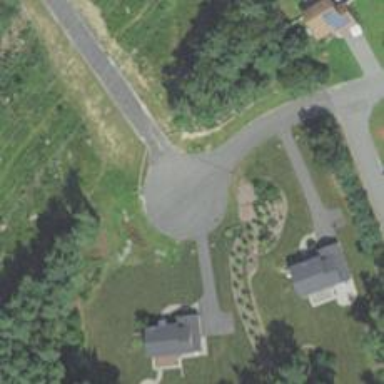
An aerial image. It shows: Turning circle on the road.